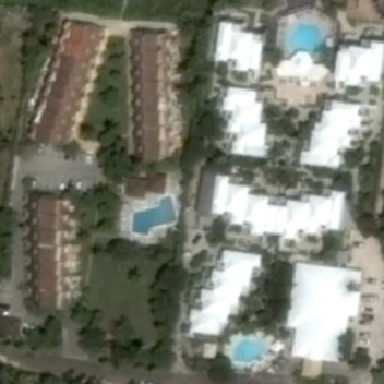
A lot of trees were planted around the house .